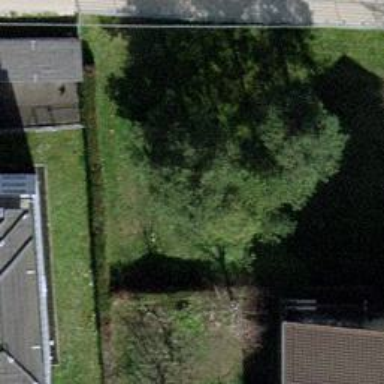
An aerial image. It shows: Evergreen needle-leaved tree.